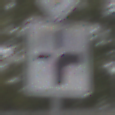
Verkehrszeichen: VerlaufVorfahrtsstrasse3
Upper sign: Vorfahrtsstrasse
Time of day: Midday
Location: Outdoor (Suburban)
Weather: Overcast
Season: NotSpecified
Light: Natural